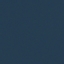
Land use / land cover: SeaLake